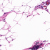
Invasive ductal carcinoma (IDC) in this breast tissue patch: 0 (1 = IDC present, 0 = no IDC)